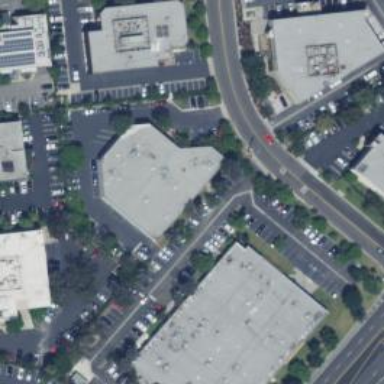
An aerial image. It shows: Commercial building.